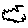
Label: cloud